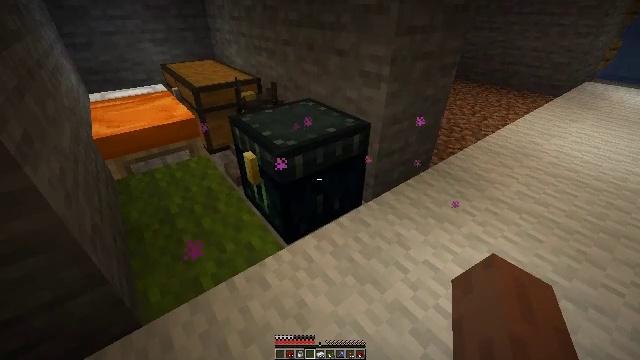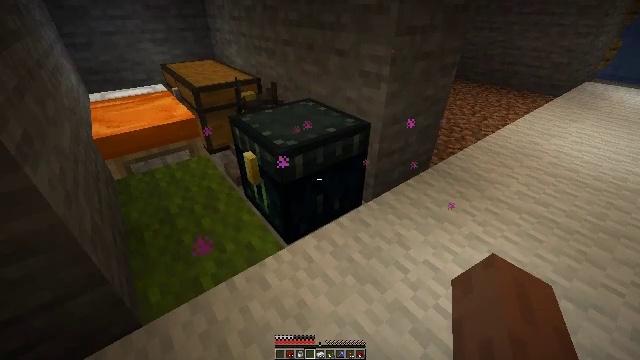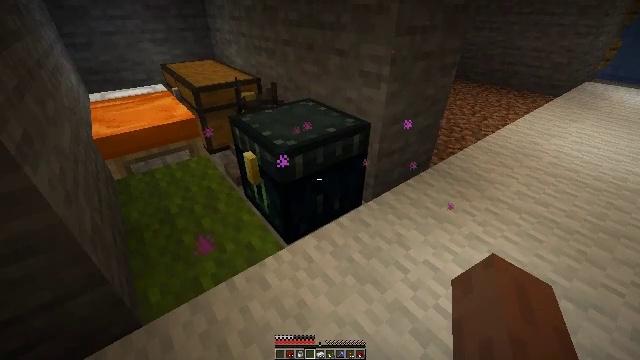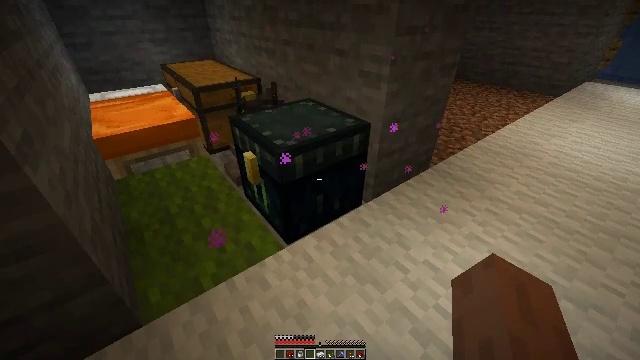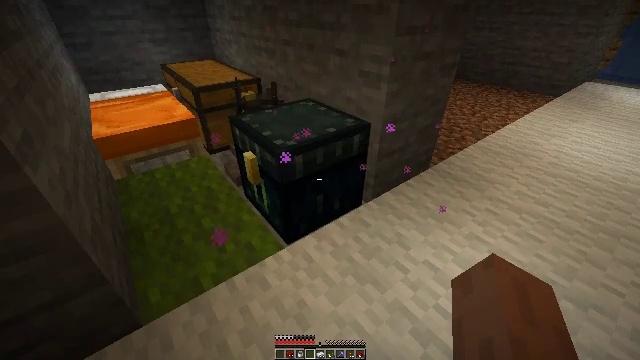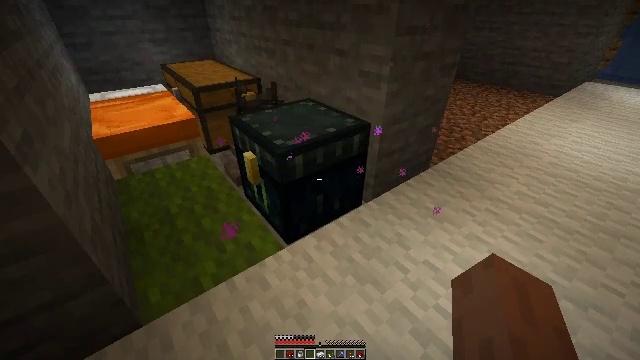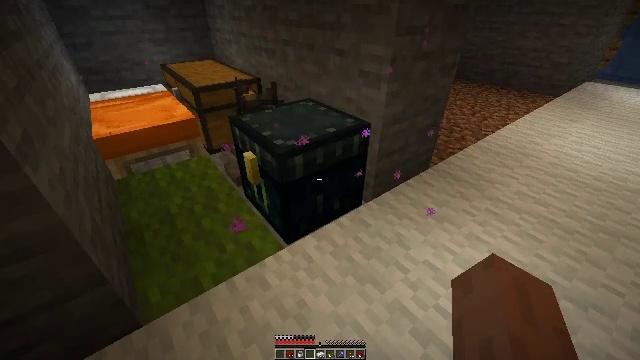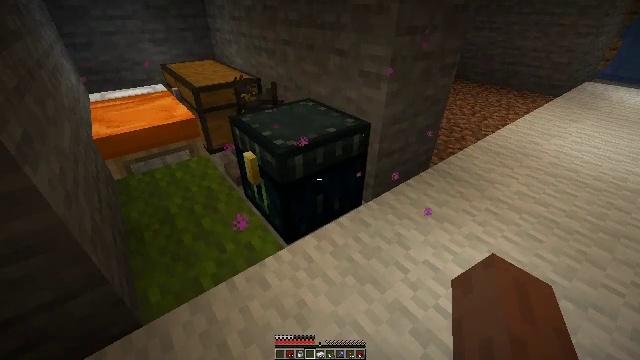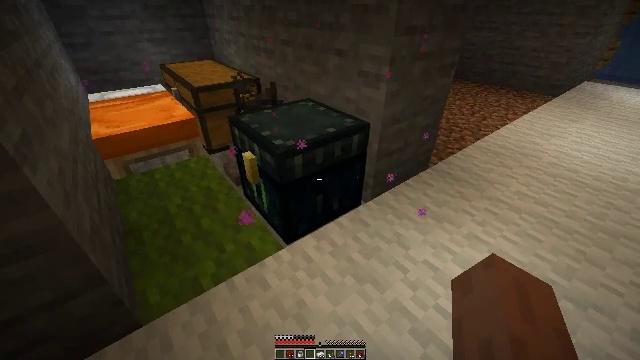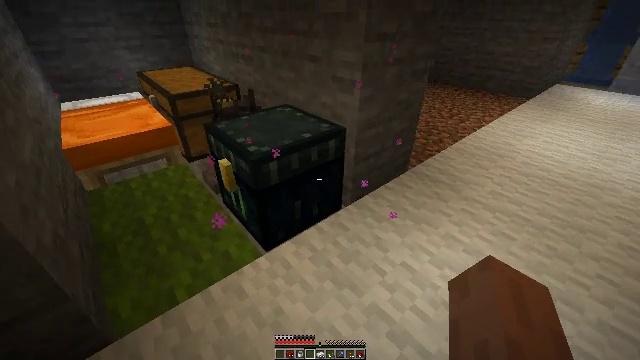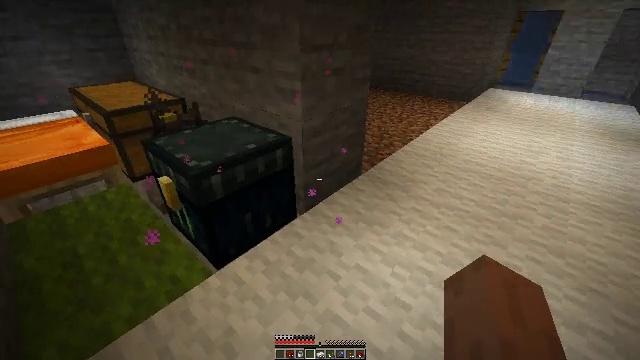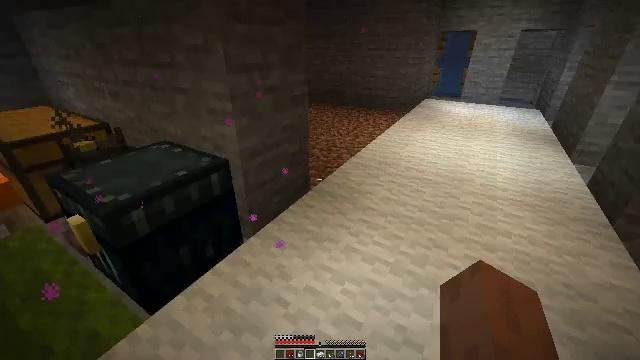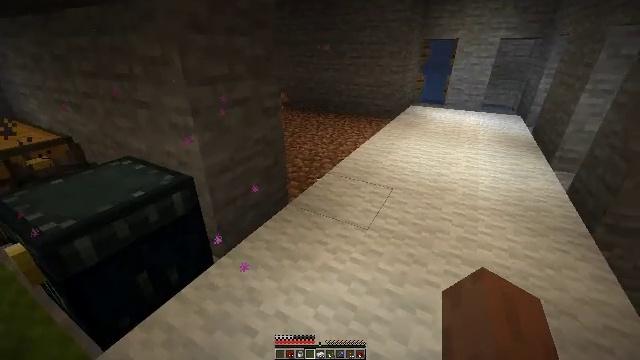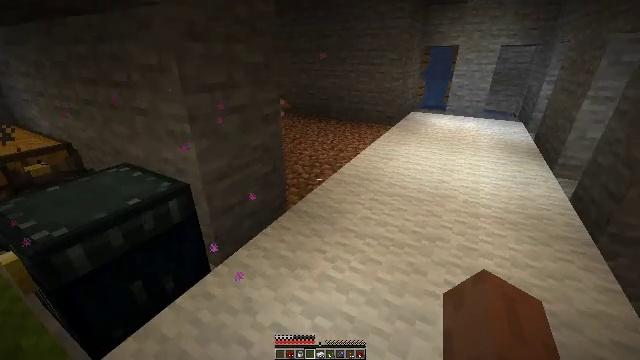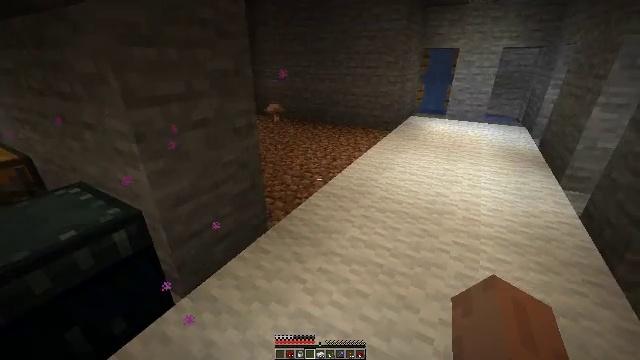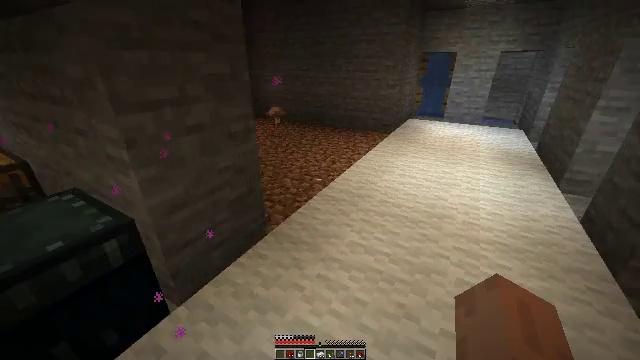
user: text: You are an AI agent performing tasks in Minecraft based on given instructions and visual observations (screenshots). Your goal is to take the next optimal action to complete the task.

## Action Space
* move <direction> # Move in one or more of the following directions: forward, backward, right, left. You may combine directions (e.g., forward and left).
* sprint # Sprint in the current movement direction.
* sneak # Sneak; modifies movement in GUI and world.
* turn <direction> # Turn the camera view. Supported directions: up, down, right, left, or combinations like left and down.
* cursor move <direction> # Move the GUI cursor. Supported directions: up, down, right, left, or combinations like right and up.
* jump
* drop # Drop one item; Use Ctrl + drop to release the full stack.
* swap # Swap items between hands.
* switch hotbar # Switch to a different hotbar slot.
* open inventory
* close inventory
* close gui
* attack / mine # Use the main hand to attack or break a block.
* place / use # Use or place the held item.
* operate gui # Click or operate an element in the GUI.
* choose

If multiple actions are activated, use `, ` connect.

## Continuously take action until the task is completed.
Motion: motion action
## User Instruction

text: Remove an iron ingot from the inventory.
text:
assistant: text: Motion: no_op
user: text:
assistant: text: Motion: no_op
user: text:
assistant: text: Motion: no_op
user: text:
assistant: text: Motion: no_op
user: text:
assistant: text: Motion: no_op
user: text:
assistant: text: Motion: no_op
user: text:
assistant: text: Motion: no_op
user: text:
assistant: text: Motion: no_op
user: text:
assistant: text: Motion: move right, turn right and up
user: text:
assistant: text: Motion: move right, turn right and up
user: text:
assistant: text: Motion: move forward and move right, turn right and up
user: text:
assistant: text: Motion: move forward and move right, turn right and up
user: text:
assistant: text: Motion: move forward and move right, turn up
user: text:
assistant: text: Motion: move forward, sprint
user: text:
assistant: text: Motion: move forward, sprint
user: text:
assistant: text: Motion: move forward, sprint, turn left
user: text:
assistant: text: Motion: move forward, sprint
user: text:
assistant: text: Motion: move forward, sprint
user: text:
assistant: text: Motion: move forward
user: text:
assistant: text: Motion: move forward
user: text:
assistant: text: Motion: move forward
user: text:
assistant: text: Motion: move forward
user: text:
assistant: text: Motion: move forward, turn left
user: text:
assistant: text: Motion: move forward, turn left
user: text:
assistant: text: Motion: move forward, turn left
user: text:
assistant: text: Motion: move forward, turn left and up
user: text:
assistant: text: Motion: move forward, turn left and up
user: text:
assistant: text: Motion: move forward
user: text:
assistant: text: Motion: move forward
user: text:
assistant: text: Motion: move forward